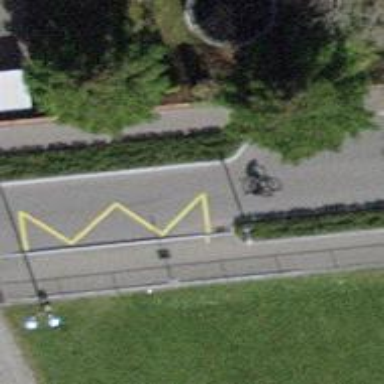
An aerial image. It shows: Public transport stop position.